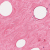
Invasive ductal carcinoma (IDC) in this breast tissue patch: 0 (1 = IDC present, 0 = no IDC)